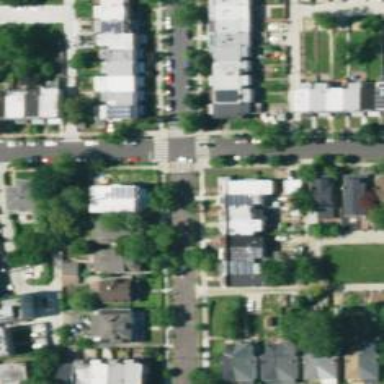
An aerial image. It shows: Neighborhood.